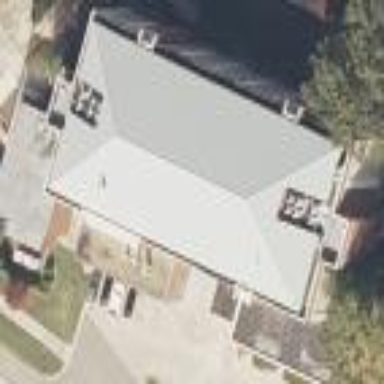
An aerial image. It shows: University building with hipped roof shape.